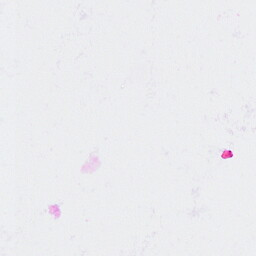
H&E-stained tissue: Breast